Aerial crown-view tile of a tropical tree (Barro Colorado Island, Panama), acquired 20250414:
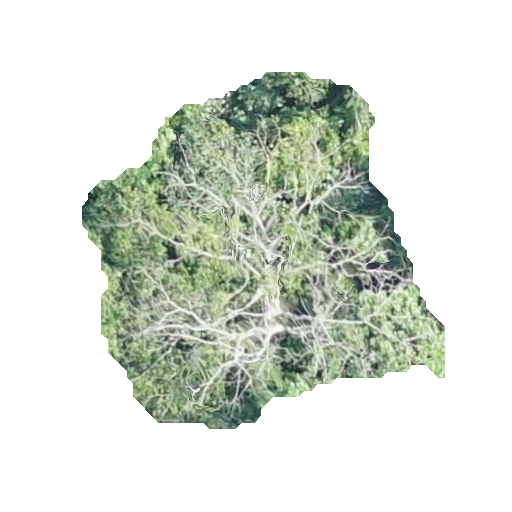
Species: Spondias radlkoferi
GBIF accepted scientific name: Spondias radlkoferi
Crown area: 129.057 m²